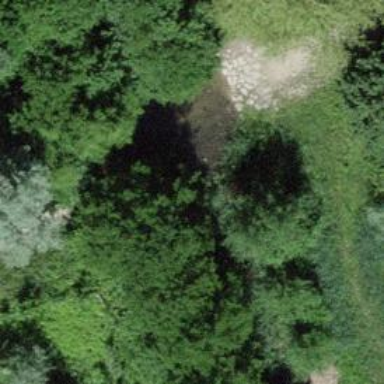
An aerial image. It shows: There is ford in the area.